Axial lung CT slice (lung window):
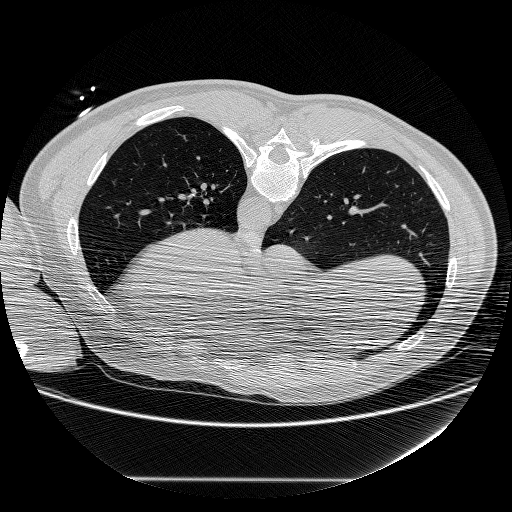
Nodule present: no